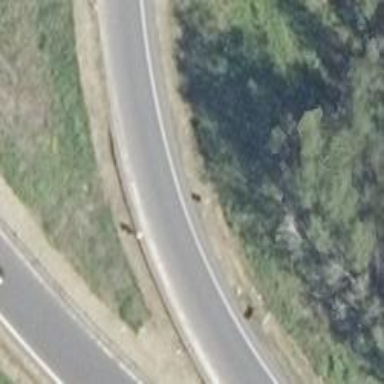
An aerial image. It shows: Asphalt motorway link.